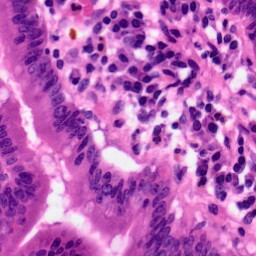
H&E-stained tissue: Pancreatic